Aerial crown-view tile of a tropical tree (Barro Colorado Island, Panama), acquired 20250512:
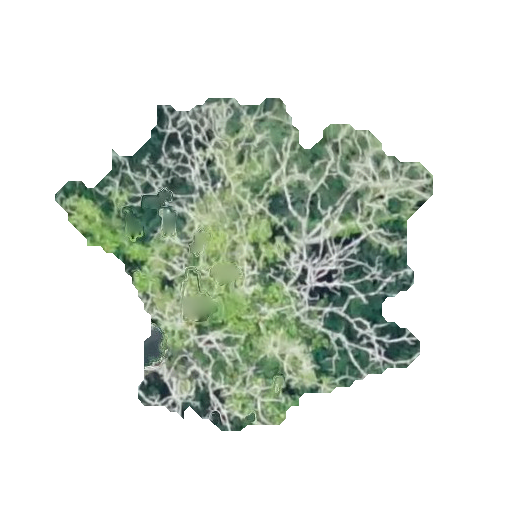
Species: Lonchocarpus heptaphyllus
GBIF accepted scientific name: Lonchocarpus heptaphyllus
Crown area: 117.635 m²